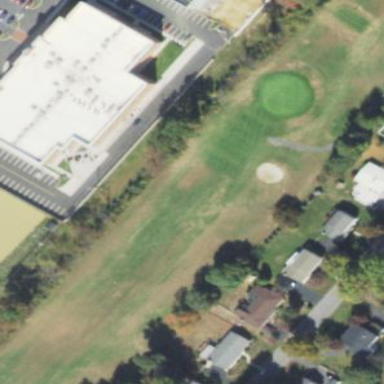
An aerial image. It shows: Scenic golf fairway.